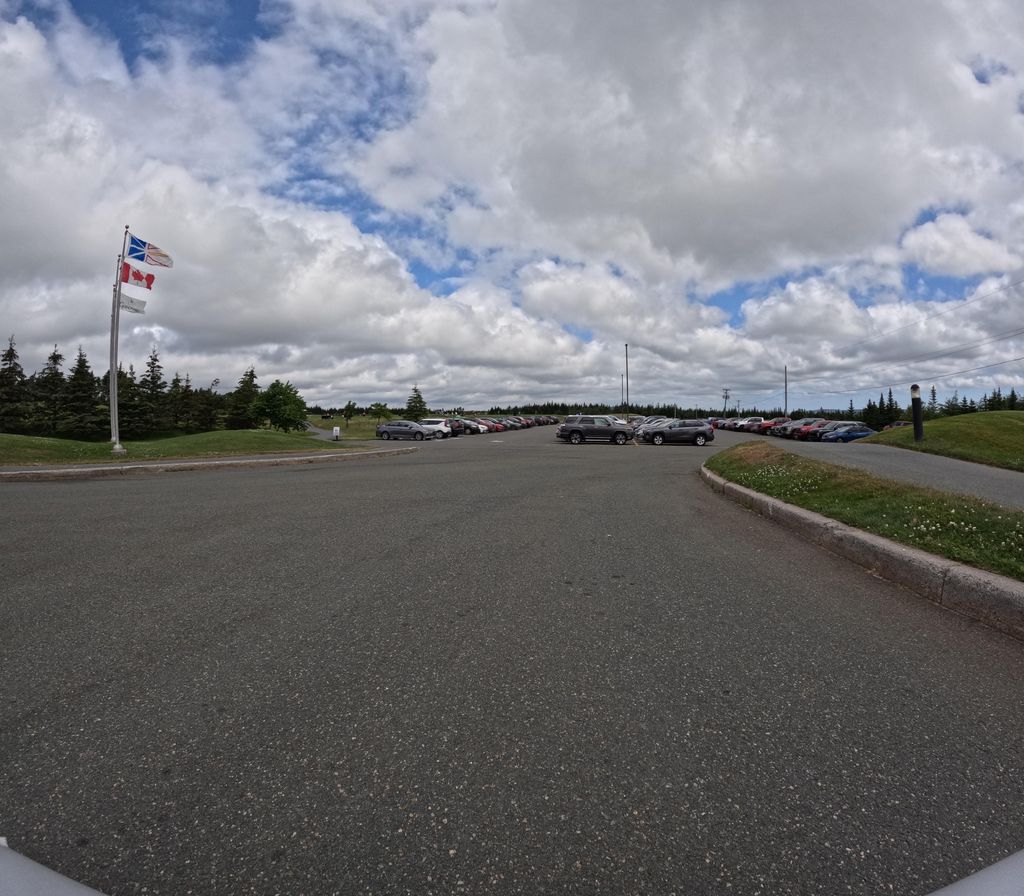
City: st_johns